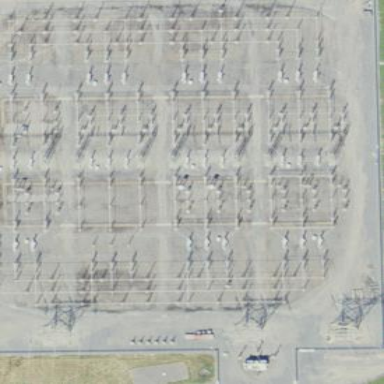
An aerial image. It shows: Fence surrounds transmission level power substation.